Question: I've being studying the different possibilities to add values in a heap in Java. I'm using the 'PriorityHeap' class. When I noticed slow running times in my application, I decided to give this a look. I'm adding several thousand and, sometimes, millions of custom entries (I have a custom class which has 3 fields: a int, a LongWritable and Text, both from hadoop.io; <URL>.
'addAll()''add()''heapify'
I tried with different strategies using the following example:
'''
package Sorting;
import java.io.IOException;
import java.util.ArrayList;
import java.util.List;
import java.util.PriorityQueue;
public class Main {
private static final int HEAP_SIZE = <PHONE>;
private static final int BULK_LIST_SIZE = HEAP_SIZE / 10;
private static String normal;
private static String bulk;
private static String fullBulk;
public static void main(String[] args) throws IOException {
normal = "";
bulk = "";
fullBulk = "";
long time = 0;
warmup();
normal = "";
bulk = "";
fullBulk = "";
for (int i = 0; i < 100; i++) {
// Normal add time
System.out.println("Normal starts...");
time = normalExecution();
System.out.println("Normal add time " + time);
// Bulk add time
System.out.println("Bulk starts...");
time = bulk();
System.out.println("Bulk add time " + time);
// Bulk add time with list and heap with same size
System.out.println("Full Bulk starts...");
time = fullBulk();
System.out.println("Full Bulk add time " + time);
}
System.out.println(normal);
System.out.println(bulk);
System.out.println(fullBulk);
}
private static long fullBulk() {
long time;
long start;
List<Double> fullBulkList = new ArrayList<Double>(HEAP_SIZE);
PriorityQueue<Double> fullBulkHeap = new PriorityQueue<Double>(HEAP_SIZE);
start = System.nanoTime();
for (int j = 0; j < HEAP_SIZE; j++) {
if (fullBulkList.size() == HEAP_SIZE) {
fullBulkHeap.addAll(fullBulkList);
fullBulkList.clear();
}
}
fullBulkHeap.addAll(fullBulkList);
time = System.nanoTime() - start;
fullBulk = fullBulk + " " + time;
fullBulkList = null;
fullBulkHeap = null;
return time;
}
private static long bulk() {
long time;
long start;
List<Double> bulkList = new ArrayList<Double>(BULK_LIST_SIZE);
PriorityQueue<Double> bulkHeap = new PriorityQueue<Double>(HEAP_SIZE);
start = System.nanoTime();
for (int j = 0; j < HEAP_SIZE; j++) {
if (bulkList.size() == BULK_LIST_SIZE) {
bulkHeap.addAll(bulkList);
bulkList.clear();
}
}
bulkHeap.addAll(bulkList);
time = System.nanoTime() - start;
bulk = bulk + " " + time;
bulkList = null;
bulkHeap = null;
return time;
}
private static long normalExecution() {
long time;
long start;
PriorityQueue<Double> normalHeap = new PriorityQueue<Double>(HEAP_SIZE);
start = System.nanoTime();
for (int j = 0; j < HEAP_SIZE; j++) {
normalHeap.add(Double.MAX_VALUE);
}
time = System.nanoTime() - start;
normal = normal + " " + time;
normalHeap = null;
return time;
}
private static void warmup() {
System.out.println("Starting warmup");
for (int i = 0; i < 1000; i++) {
normalExecution();
bulk();
fullBulk();
}
for (int i = 0; i < 1000; i++) {
bulk();
fullBulk();
normalExecution();
}
for (int i = 0; i < 1000; i++) {
fullBulk();
normalExecution();
bulk();
}
System.out.println("Warmup finished");
}
}
'''
Which resulted in the following results:

The huge peak in the 11th iteration of the normal add method is explained by a GC call: '[GC 1347684K->31354K(1446400K), <PHONE> secs]'.
Mediam values are <PHONE>, 783724 and 800276 respectively. ST dev are <PHONE>.89, 244374.17 and 33344.17.
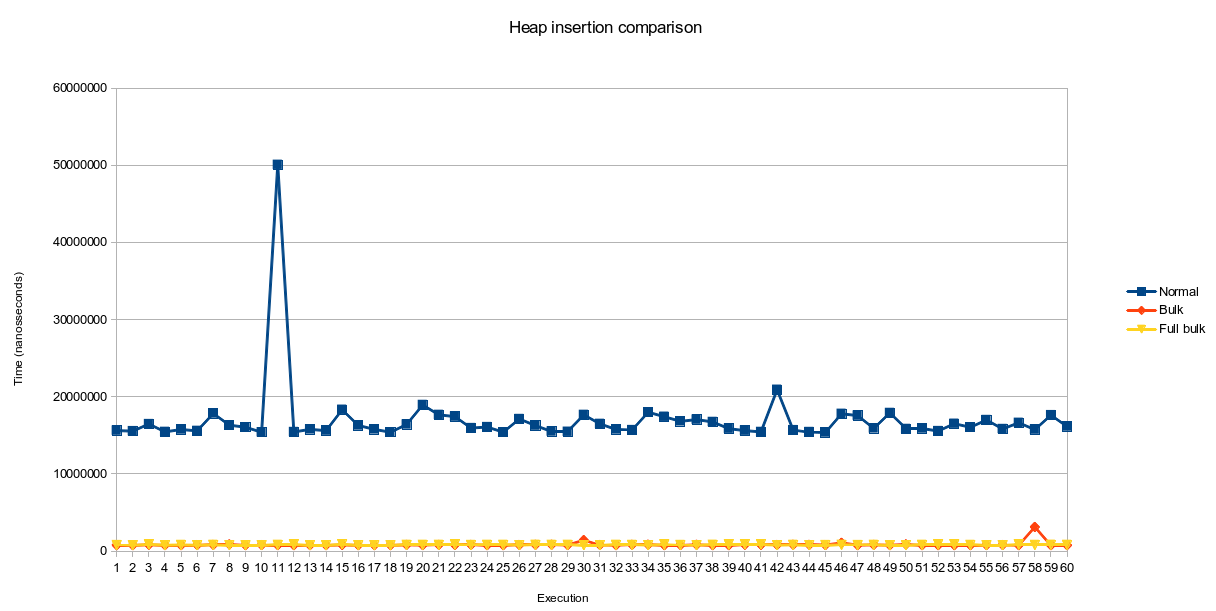
Answer: 'PriorityQueue' does not override the method 'addAll' inherited from 'AbstractQueue'.
In 'AbstractQueue' this method looks like this.
'''
public boolean addAll(Collection<? extends E> c) {
if (c == null)
throw new NullPointerException();
if (c == this)
throw new IllegalArgumentException();
boolean modified = false;
for (E e : c)
if (add(e))
modified = true;
return modified;
}
'''
As you can see, it just loops and calls 'add'.
So I don't think 'addAll' will improve anything compared to 'add'.